Aerial crown-view tile of a tropical tree (Barro Colorado Island, Panama), acquired 20250915:
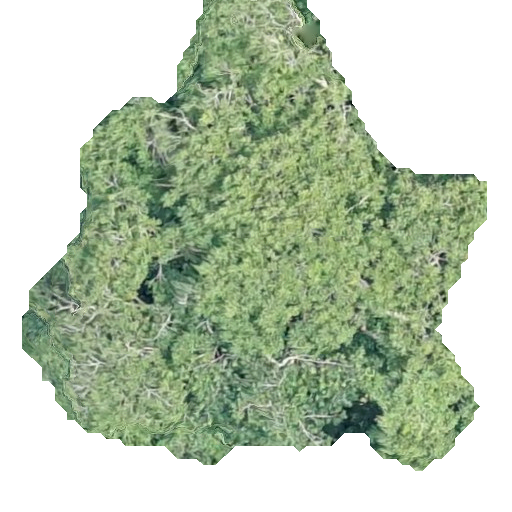
Species: Astronium graveolens
GBIF accepted scientific name: Astronium graveolens
Crown area: 213.255 m²